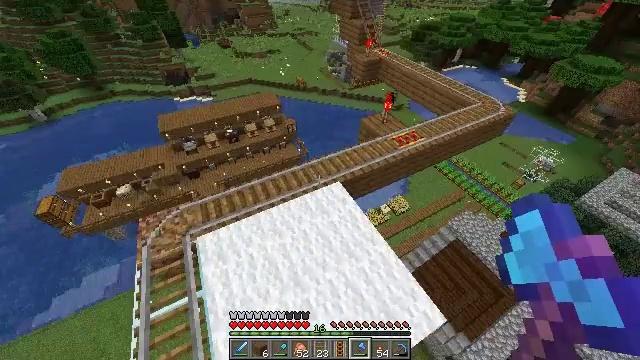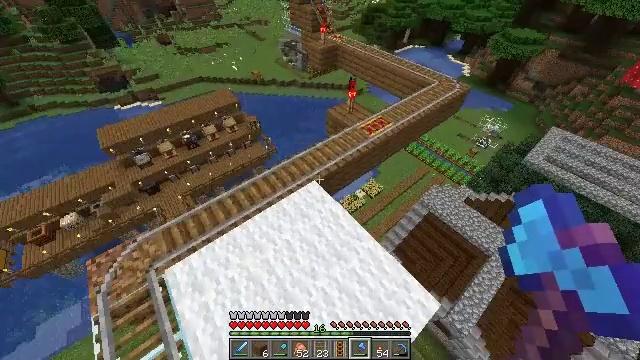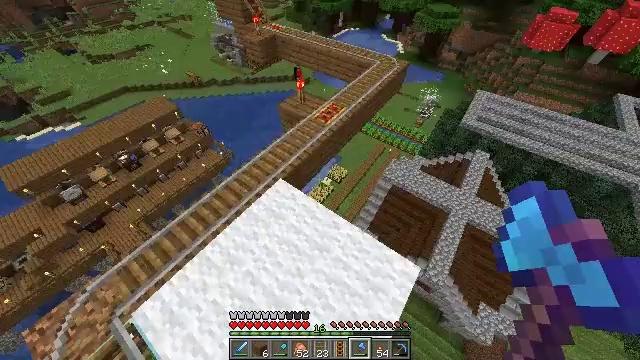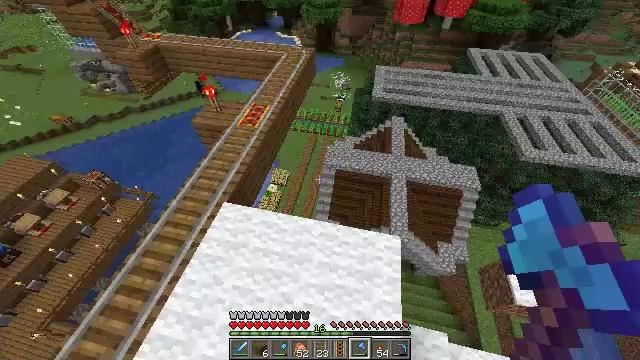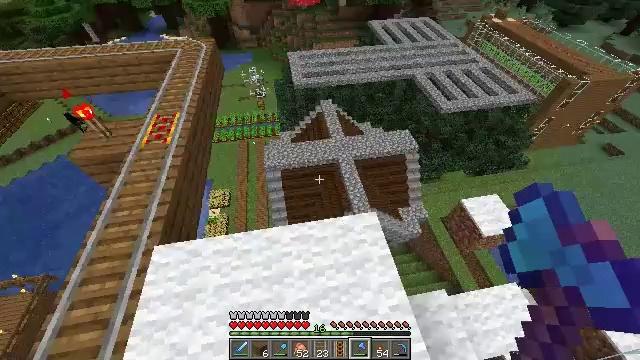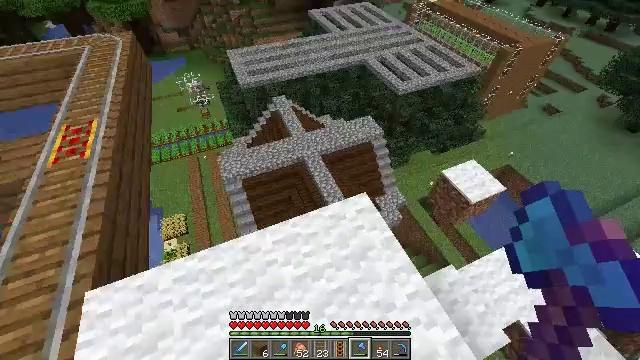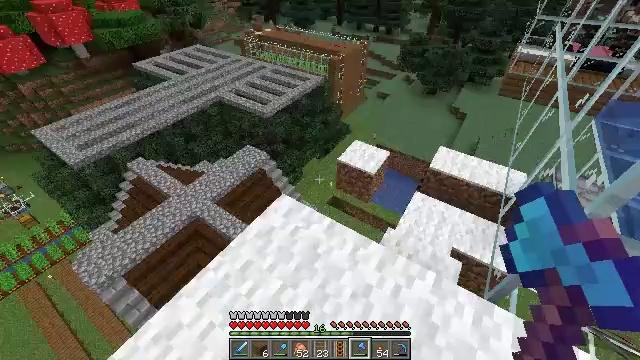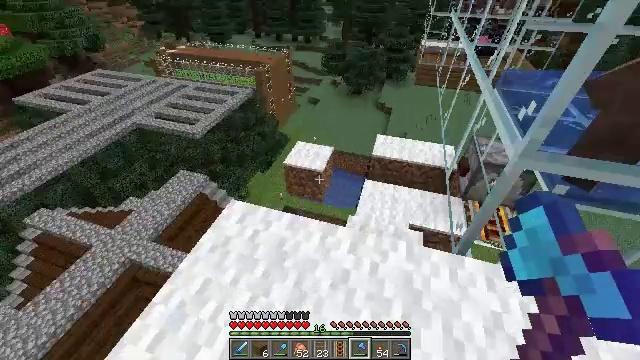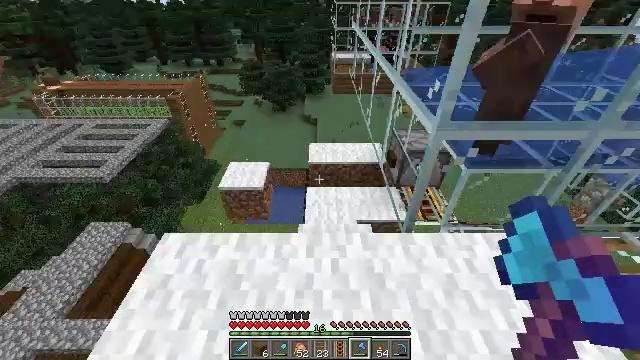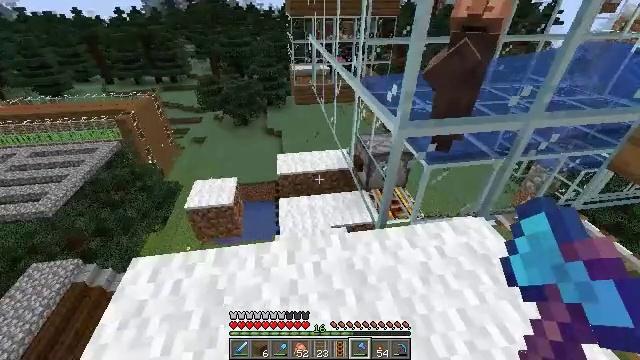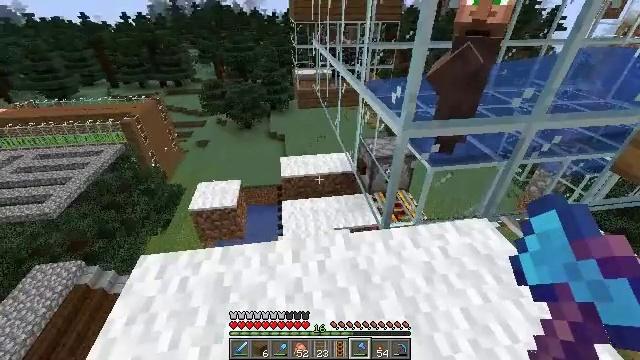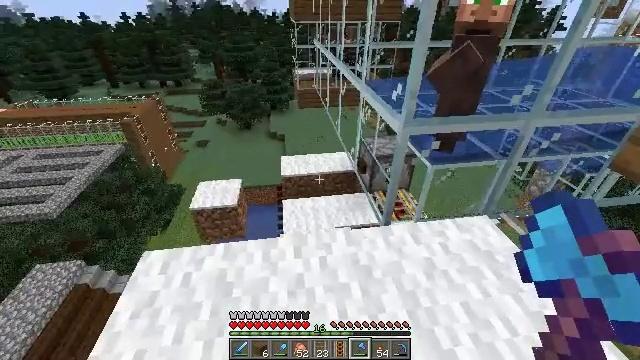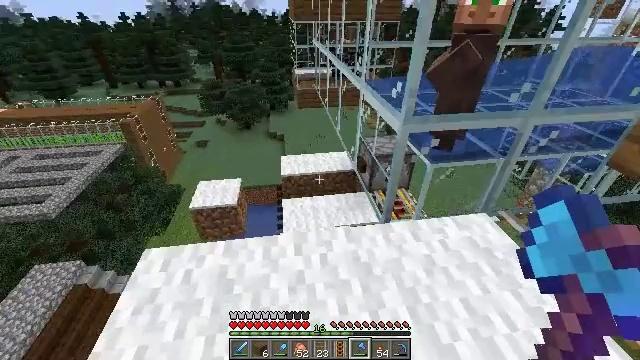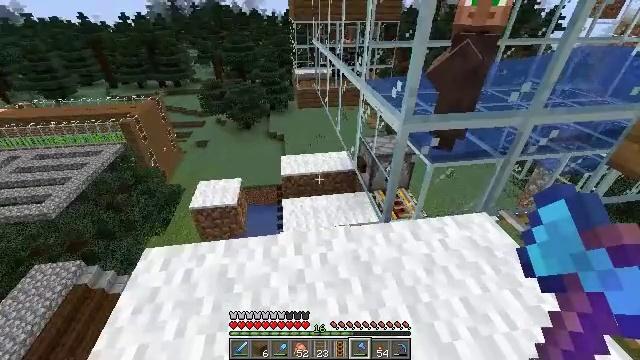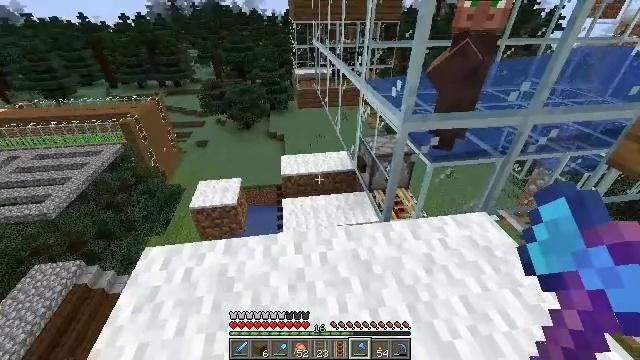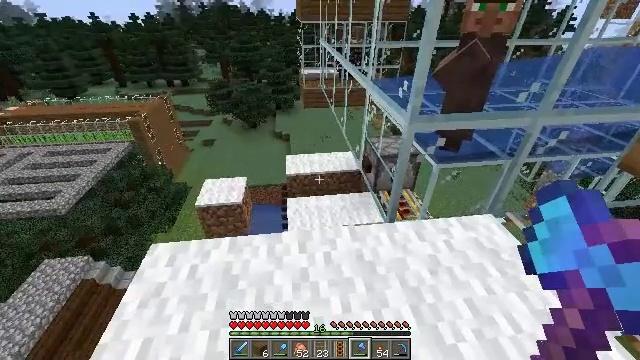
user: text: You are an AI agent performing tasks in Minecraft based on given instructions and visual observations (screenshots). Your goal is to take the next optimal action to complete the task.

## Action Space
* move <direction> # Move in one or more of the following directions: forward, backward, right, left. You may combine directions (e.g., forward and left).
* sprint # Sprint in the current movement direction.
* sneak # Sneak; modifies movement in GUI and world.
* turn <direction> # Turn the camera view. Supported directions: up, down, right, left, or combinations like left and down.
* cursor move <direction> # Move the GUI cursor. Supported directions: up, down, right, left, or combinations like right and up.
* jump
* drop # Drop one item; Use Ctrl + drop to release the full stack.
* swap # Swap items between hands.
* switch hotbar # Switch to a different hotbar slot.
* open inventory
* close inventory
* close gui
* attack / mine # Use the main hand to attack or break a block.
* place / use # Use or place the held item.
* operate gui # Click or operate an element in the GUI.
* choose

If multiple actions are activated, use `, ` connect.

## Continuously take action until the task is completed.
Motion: motion action
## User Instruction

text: Interact with the crafting table to craft a name tag.
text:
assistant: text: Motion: move forward, turn right and down
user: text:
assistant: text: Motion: move forward, turn right and down
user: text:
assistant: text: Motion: turn right
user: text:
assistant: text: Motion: turn right
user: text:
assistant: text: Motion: turn right
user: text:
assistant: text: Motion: turn right and up
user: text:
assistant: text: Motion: turn right and up
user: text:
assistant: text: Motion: turn right and up
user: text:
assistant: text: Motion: turn right and up
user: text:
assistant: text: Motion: no_op
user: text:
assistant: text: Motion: no_op
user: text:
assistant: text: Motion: no_op
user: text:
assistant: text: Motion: no_op
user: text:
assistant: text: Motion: no_op
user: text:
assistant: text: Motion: turn left
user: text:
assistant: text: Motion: no_op
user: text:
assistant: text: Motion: turn right and down
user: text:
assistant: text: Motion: move forward, turn down
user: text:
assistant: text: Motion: move forward, turn left and down
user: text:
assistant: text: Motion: move forward, turn left and down
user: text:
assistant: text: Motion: move forward, turn down
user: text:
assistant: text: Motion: move forward, turn down
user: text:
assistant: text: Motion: move forward
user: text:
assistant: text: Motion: move forward
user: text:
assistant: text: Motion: move forward
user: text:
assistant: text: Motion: move forward, sprint
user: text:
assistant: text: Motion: move forward, sprint, turn down
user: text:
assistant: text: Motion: move forward, sprint
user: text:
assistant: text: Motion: move forward, sprint
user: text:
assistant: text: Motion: move forward